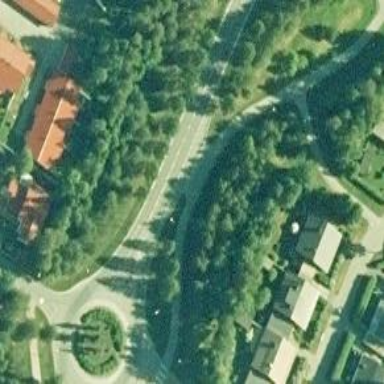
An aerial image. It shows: Asphalt cycleway.